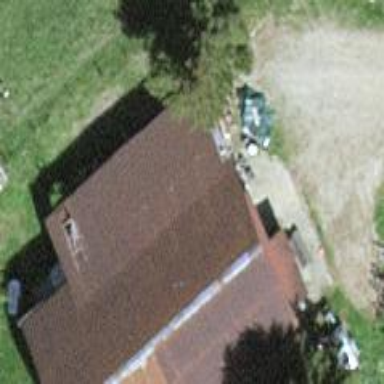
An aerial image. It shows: Farm building.